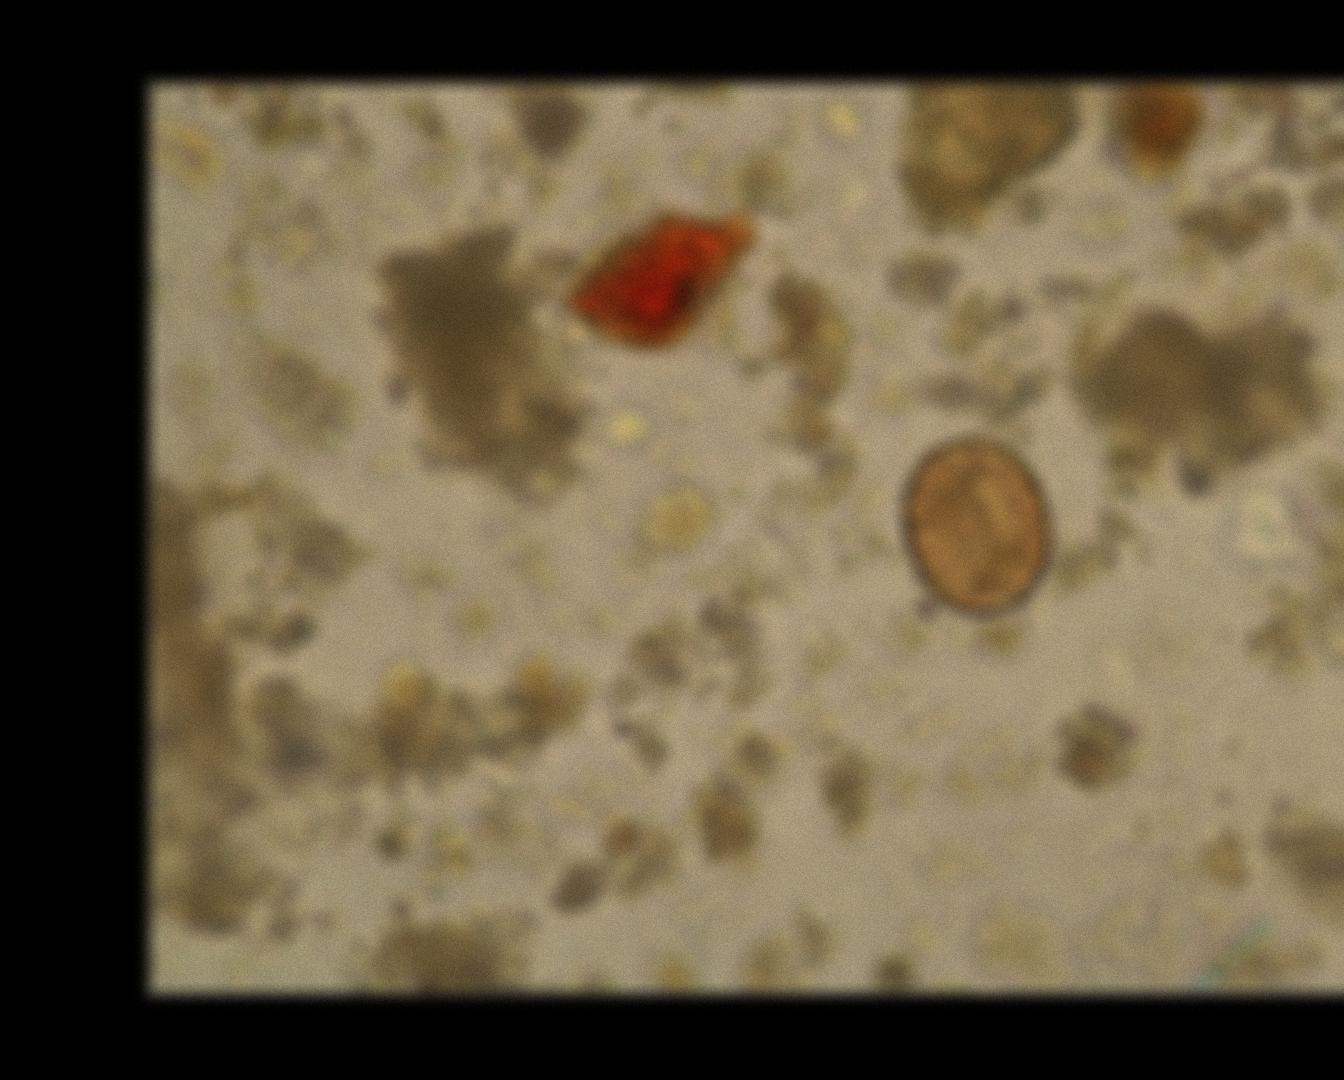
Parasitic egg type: Ascaris lumbricoides